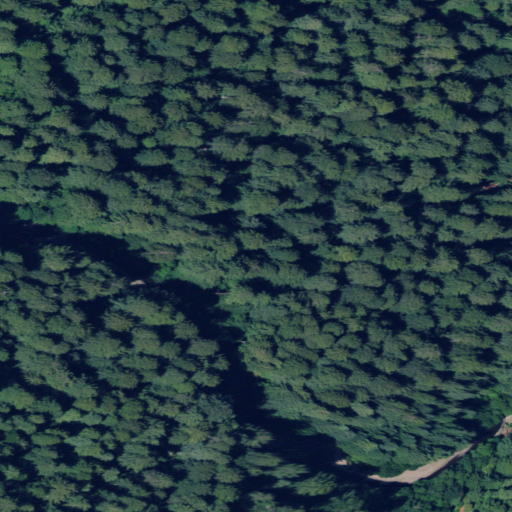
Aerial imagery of plain(s) in California named Lower Bull Creek Flat containing evergreen forest, open development, and woody wetlands